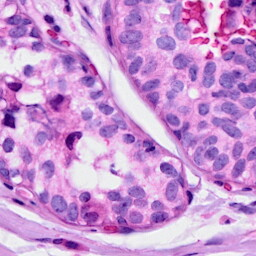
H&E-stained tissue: Breast